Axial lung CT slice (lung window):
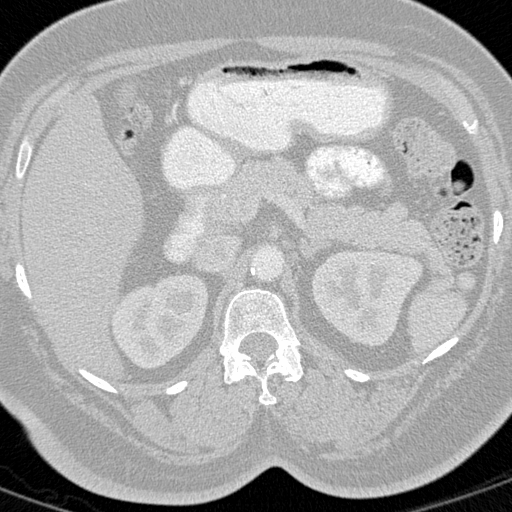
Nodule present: no